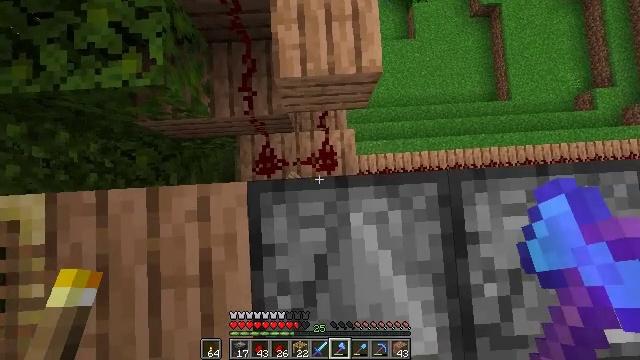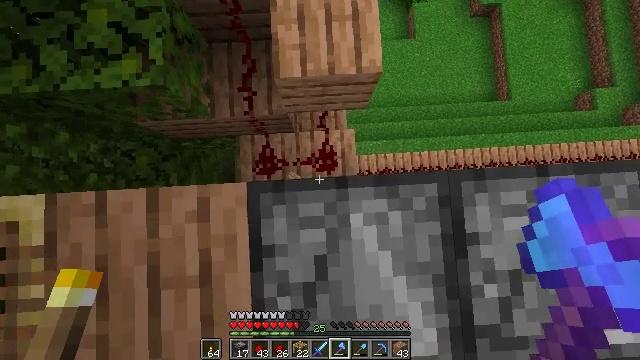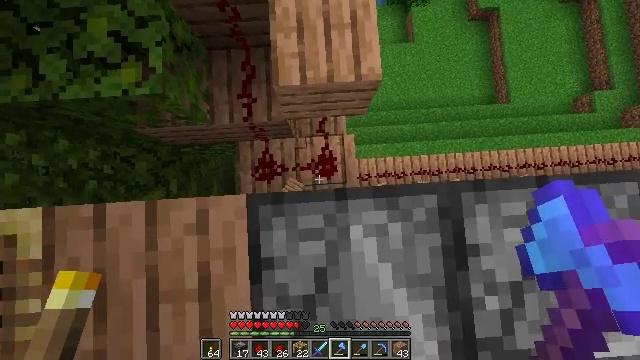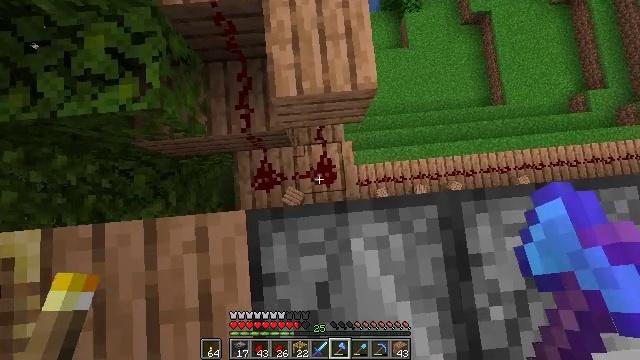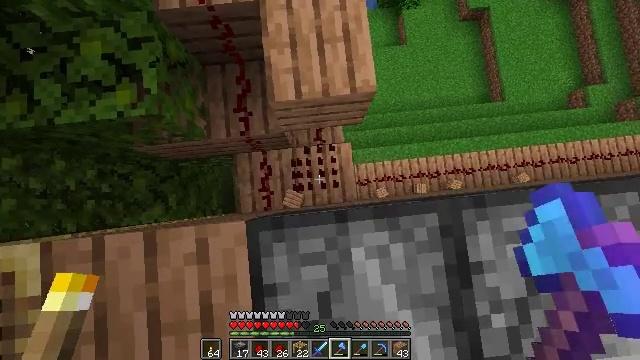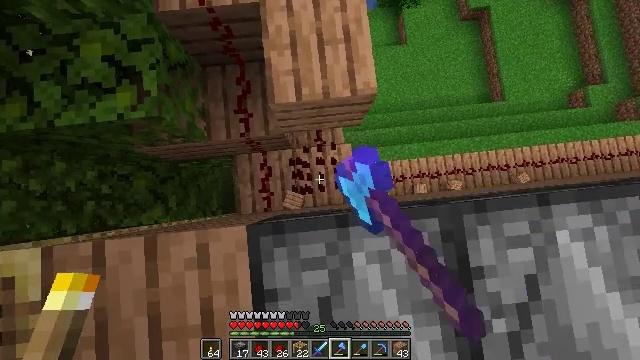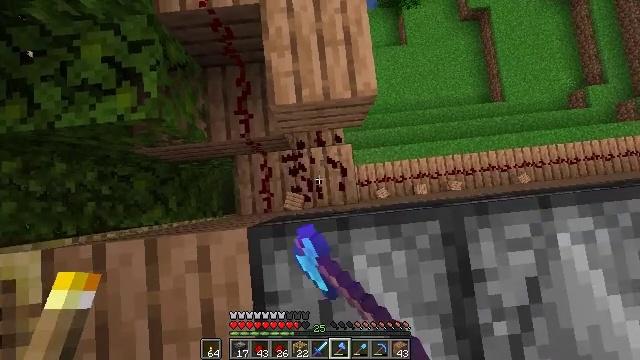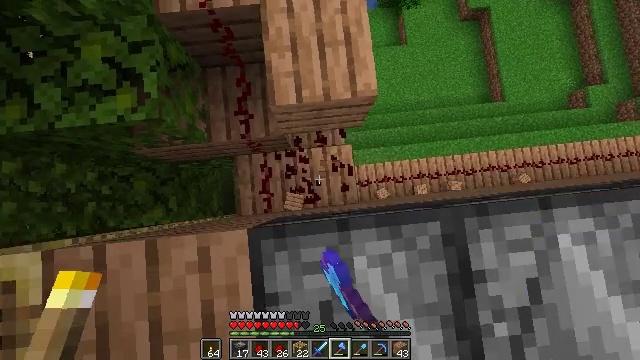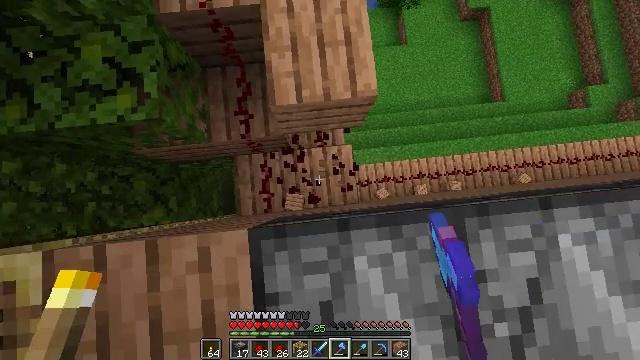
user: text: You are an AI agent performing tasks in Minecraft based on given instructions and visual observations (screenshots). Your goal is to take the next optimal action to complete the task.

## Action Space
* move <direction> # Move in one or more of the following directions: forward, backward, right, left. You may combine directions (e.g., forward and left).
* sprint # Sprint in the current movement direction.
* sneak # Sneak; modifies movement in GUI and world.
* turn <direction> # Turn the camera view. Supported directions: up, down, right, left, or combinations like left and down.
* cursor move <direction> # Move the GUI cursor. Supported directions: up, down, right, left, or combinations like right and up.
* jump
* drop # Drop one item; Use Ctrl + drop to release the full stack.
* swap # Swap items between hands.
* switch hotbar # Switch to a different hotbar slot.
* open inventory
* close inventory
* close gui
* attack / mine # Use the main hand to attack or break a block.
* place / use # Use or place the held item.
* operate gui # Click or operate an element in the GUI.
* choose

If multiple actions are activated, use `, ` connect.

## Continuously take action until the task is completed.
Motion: motion action
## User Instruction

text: Mine the redstone wire connected to mechanisms.
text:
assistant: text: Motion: move forward, sneak
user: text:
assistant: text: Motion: move forward, sneak
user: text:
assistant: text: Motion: move forward, sneak, turn right and up
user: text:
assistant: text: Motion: sneak, attack / mine
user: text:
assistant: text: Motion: sneak, attack / mine
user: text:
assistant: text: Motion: sneak, attack / mine
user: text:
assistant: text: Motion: sneak, attack / mine
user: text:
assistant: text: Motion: sneak, attack / mine
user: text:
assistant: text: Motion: sneak, attack / mine